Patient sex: F
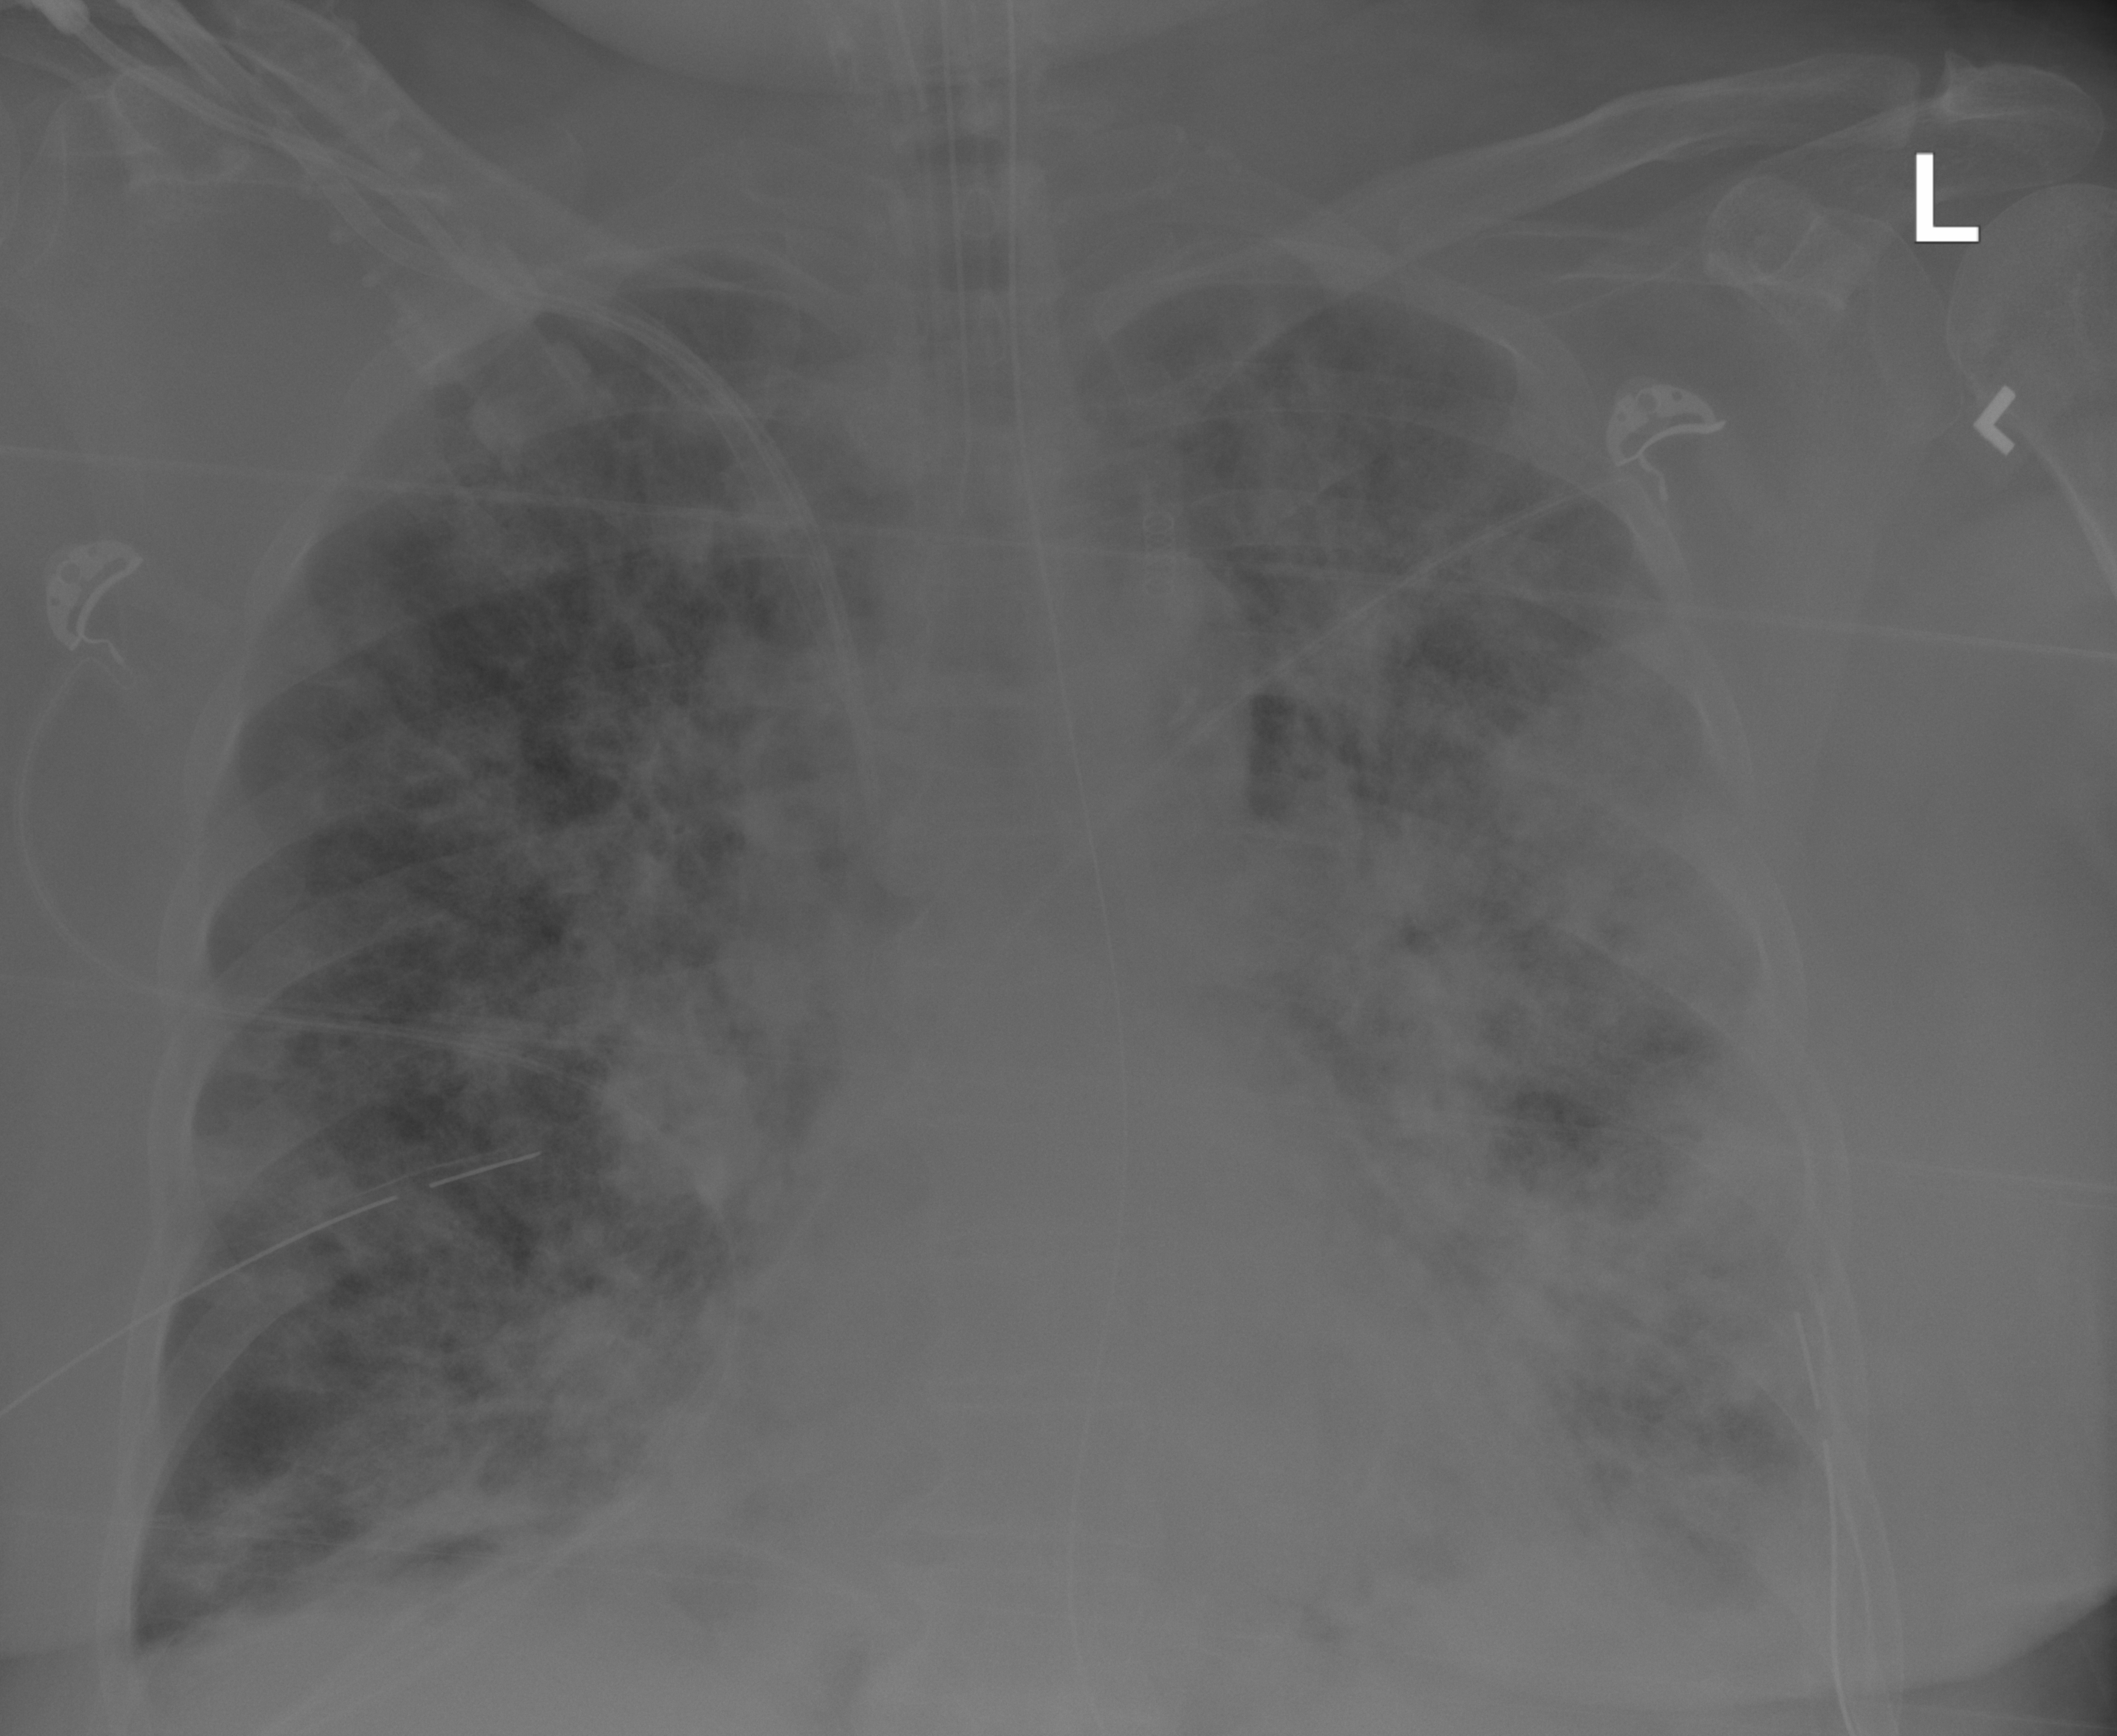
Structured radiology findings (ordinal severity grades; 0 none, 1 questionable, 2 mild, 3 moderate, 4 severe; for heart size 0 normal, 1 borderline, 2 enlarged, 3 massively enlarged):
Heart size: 1
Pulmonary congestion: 3
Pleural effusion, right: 1
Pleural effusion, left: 2
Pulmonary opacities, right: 3
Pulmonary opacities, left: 3
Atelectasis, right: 3
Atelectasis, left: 3